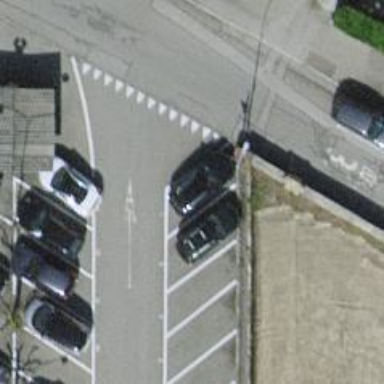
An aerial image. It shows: Charging station.